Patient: sex M, age 76
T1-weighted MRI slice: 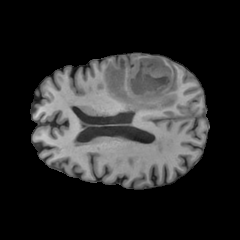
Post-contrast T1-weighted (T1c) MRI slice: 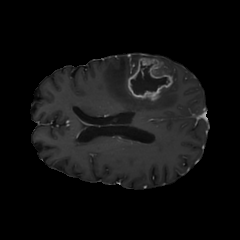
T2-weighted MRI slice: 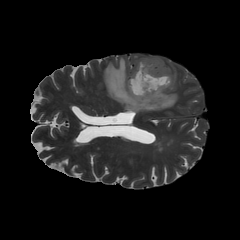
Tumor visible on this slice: yes
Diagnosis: Glioblastoma, IDH-wildtype
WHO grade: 4